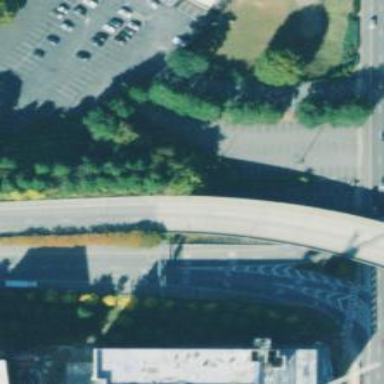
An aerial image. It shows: Motorway bridge.